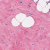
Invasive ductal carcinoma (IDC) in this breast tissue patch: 1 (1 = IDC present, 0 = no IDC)